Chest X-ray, PA view. Patient: 14 years old, sex F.
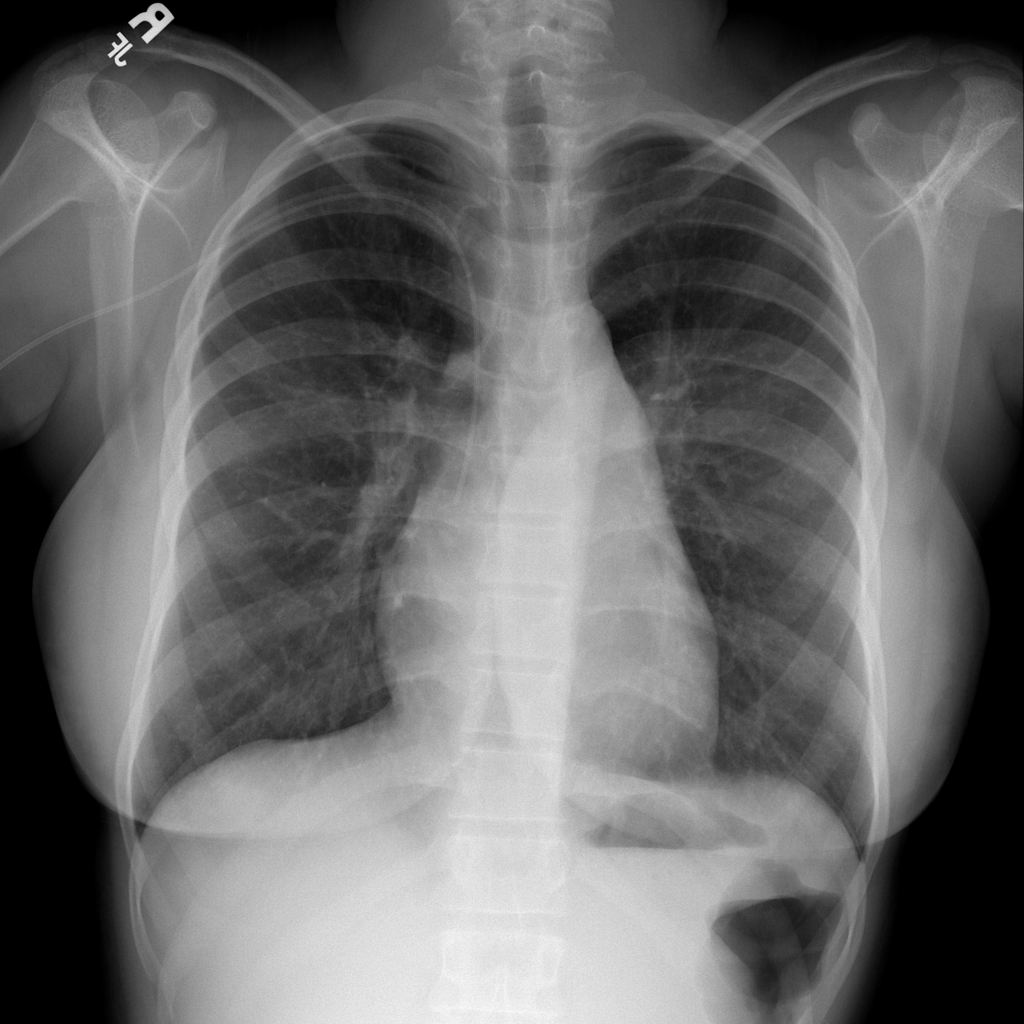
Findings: No Finding